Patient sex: M
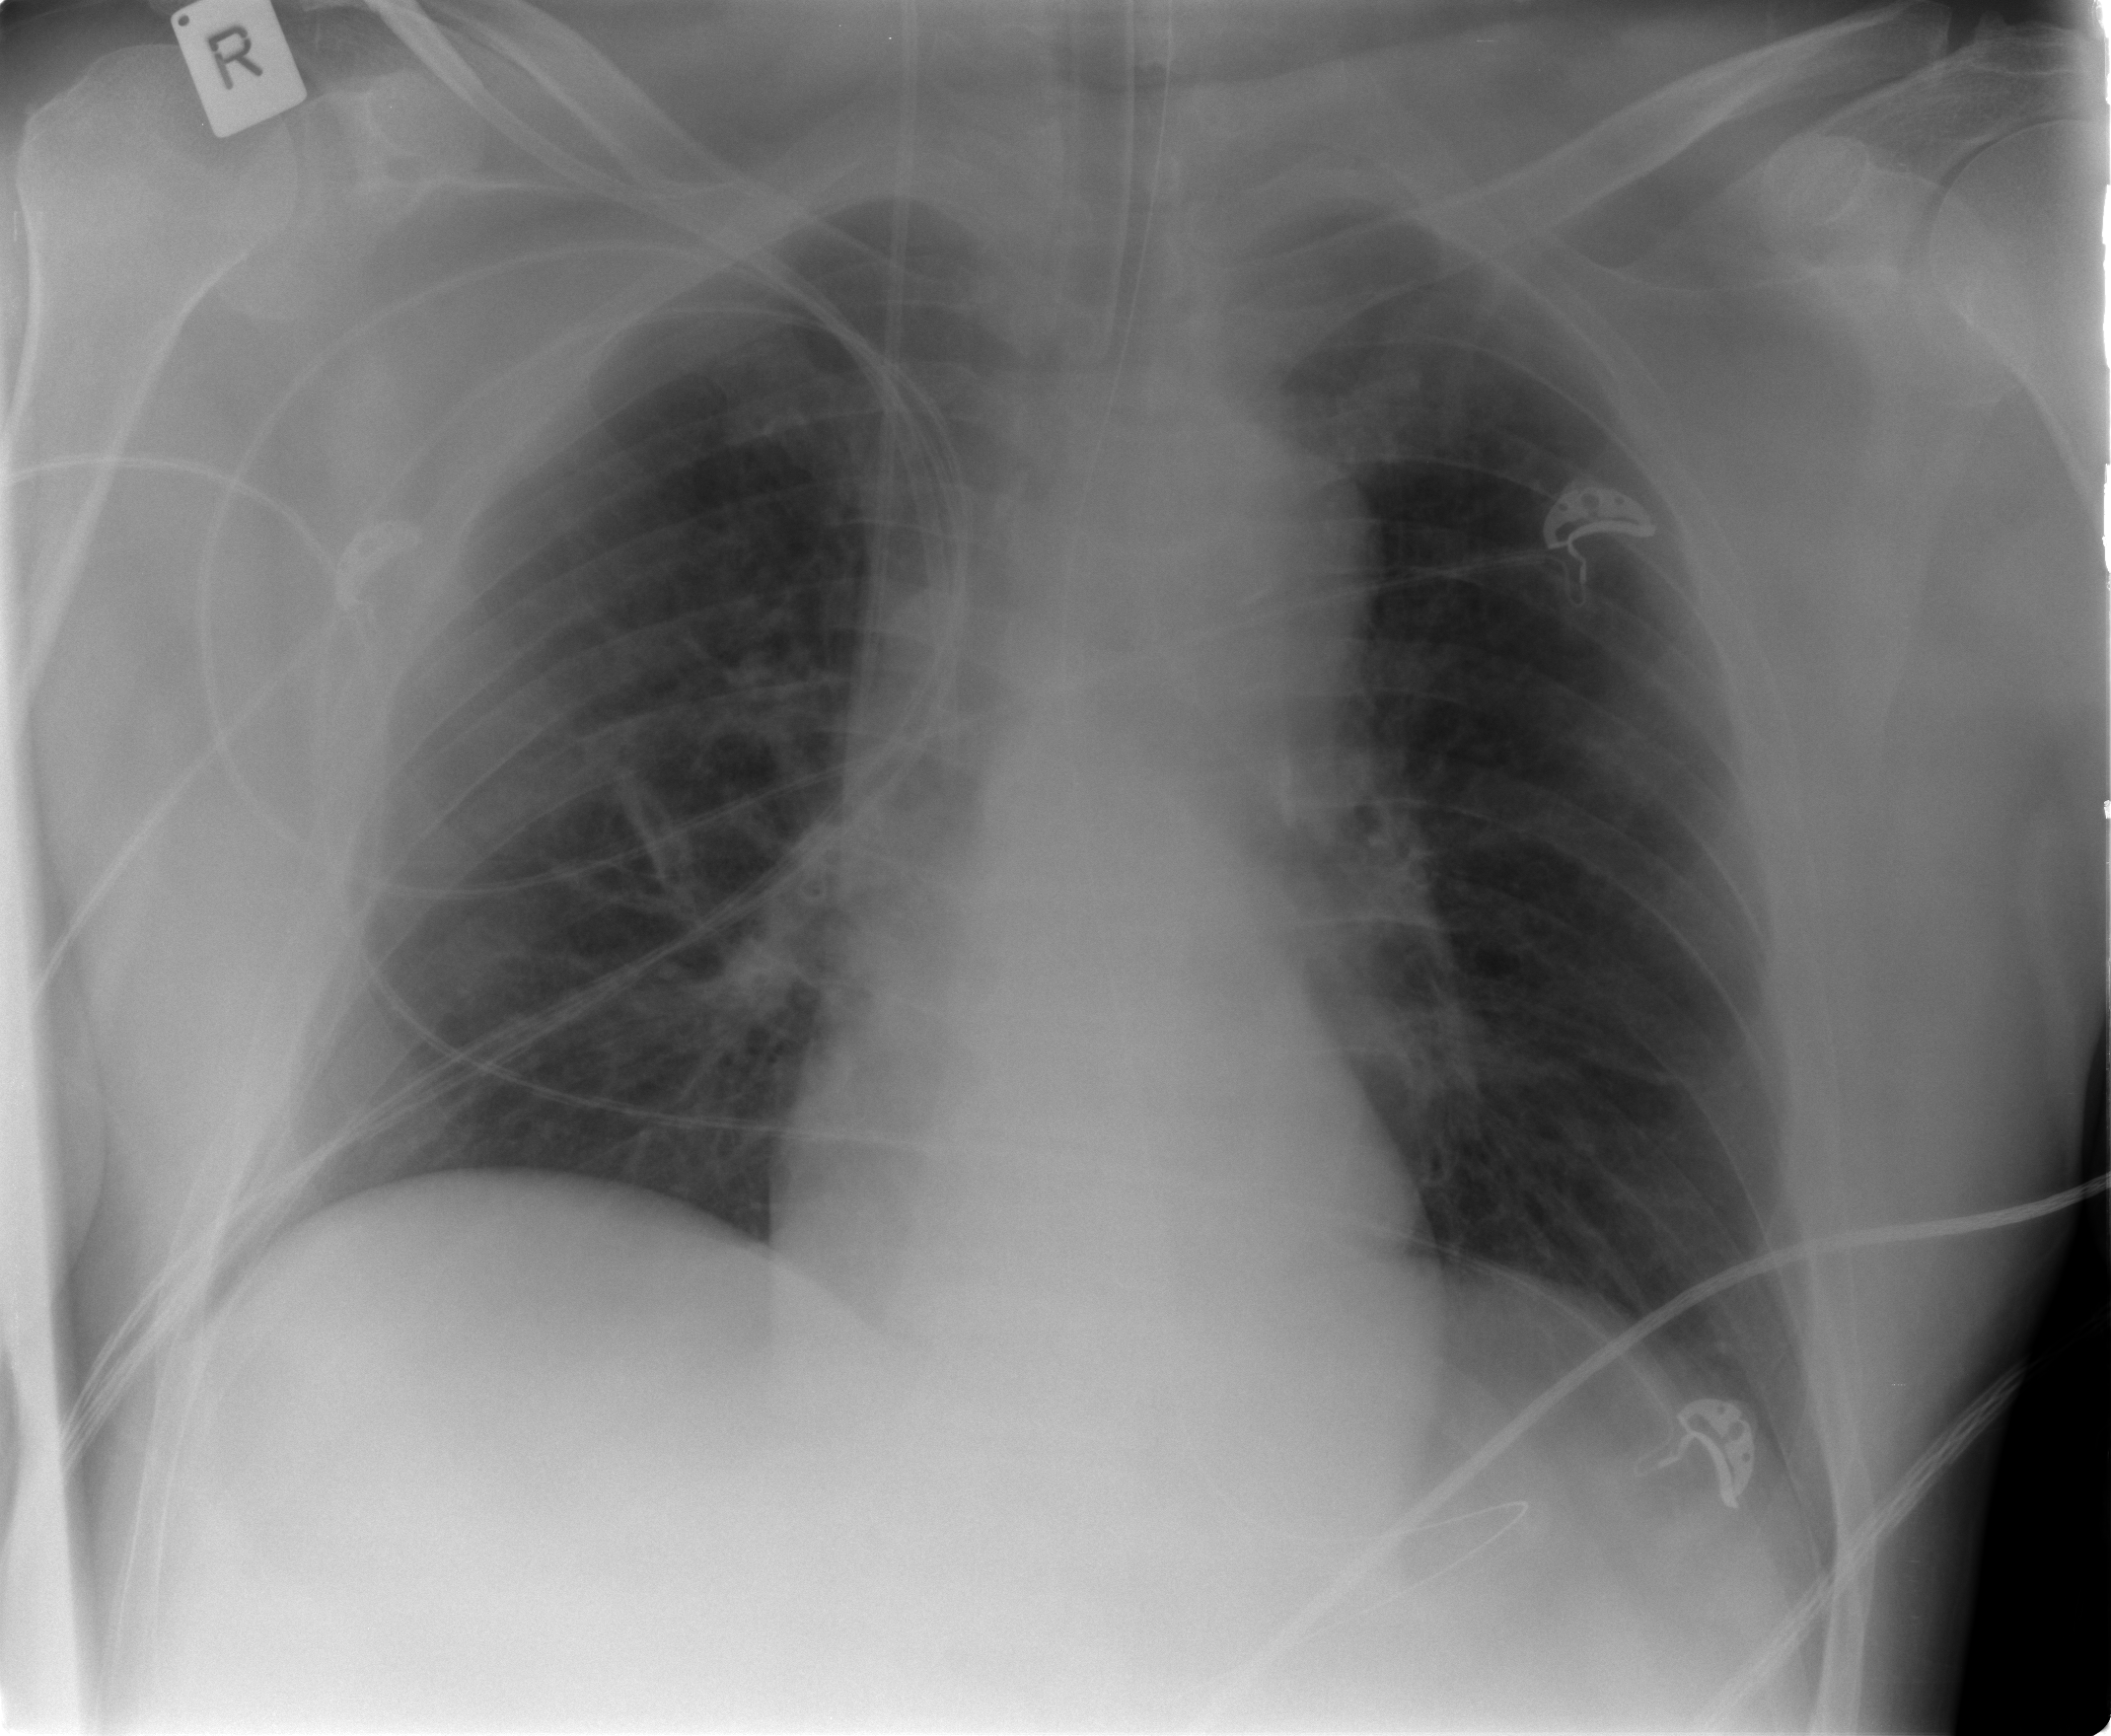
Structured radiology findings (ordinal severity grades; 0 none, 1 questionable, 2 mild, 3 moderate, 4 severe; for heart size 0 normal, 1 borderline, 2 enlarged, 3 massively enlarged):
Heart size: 0
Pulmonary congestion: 2
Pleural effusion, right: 0
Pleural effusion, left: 0
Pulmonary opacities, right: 0
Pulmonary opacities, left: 0
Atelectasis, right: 0
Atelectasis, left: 0